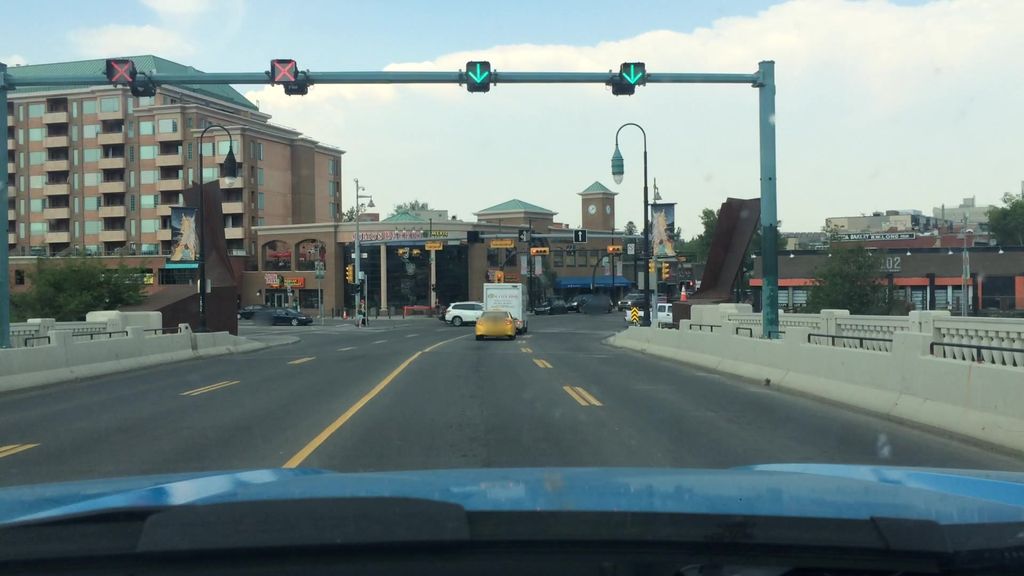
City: calgary